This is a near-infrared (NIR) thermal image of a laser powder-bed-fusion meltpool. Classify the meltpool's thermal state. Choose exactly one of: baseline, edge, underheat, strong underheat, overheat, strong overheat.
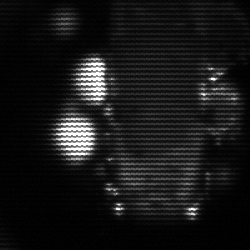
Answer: strong underheat